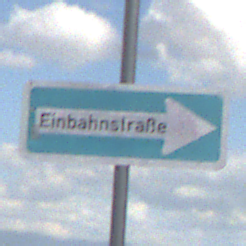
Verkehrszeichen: EinbahnstrasseRechtsweisend
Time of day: Midday
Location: Outdoor (Nature)
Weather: PartlyCloudy
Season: NotSpecified
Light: Natural